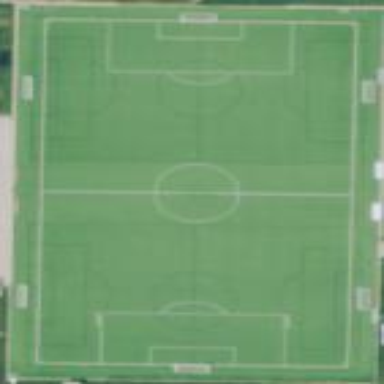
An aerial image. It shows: Artificial turf soccer pitch for leisure sport activities.